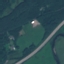
Label: Highway